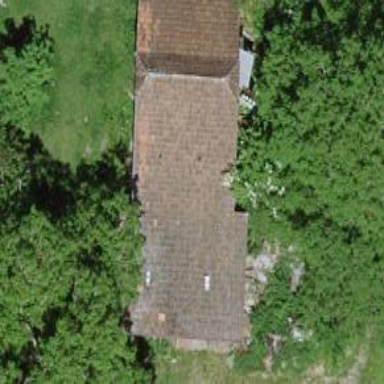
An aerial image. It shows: Rural barn.